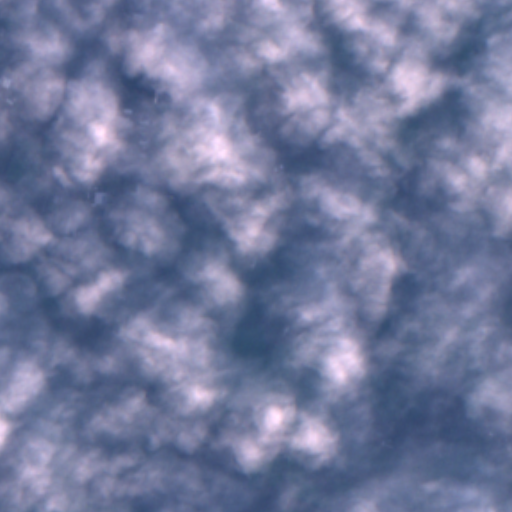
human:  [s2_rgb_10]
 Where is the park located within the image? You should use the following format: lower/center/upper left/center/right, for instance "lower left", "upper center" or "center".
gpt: The park is located in the lower center of the image.
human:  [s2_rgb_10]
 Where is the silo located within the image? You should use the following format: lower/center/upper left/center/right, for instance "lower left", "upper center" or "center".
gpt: The silo is located in the center left of the image.
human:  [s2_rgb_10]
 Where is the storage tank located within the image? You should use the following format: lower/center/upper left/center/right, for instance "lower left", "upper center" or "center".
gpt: The storage tank is located in the lower right of the image.
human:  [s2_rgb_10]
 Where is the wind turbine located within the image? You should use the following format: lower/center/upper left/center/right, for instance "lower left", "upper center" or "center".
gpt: The wind turbine is located in the lower center of the image.
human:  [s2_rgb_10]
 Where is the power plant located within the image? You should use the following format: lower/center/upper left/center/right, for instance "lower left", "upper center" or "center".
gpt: There is no power plant in the image.